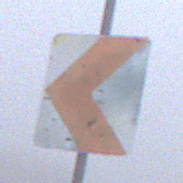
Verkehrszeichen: RichtungstafelnInKurvenKleinRechts
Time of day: MorningAfternoon
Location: Outdoor (RoadRail)
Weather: Overcast
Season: NotSpecified
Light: Natural